Question: This particular C++ code project has 0xFF byte markers that prefix function definitions.
What is the purpose of this? Is it to aid some simple source file parser?
Apparently the compiler ignores these markers.

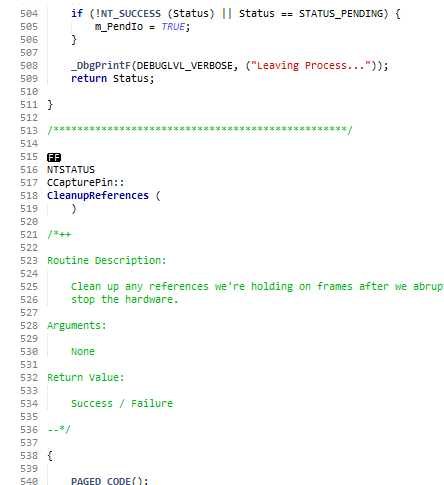
Answer: That could be <URL>, in other words a whitespace character.
> The form feed character is sometimes used in plain text files of source code as a delimiter for a page break, or as marker for sections of code. . This convention is predominantly used in Lisp code, and is also seen in Python source code.
It used to be common in sources back when source code was commonly printed on paper for review/archival.
Prints will interpret 'FF' in plain text documents as a 'page break'
Semi-relevant: <URL>